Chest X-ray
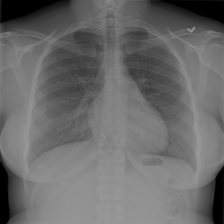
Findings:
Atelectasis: negative
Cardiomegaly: negative
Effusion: negative
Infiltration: negative
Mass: negative
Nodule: negative
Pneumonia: negative
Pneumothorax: negative
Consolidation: negative
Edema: negative
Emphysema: negative
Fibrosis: negative
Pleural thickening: negative
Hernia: negative